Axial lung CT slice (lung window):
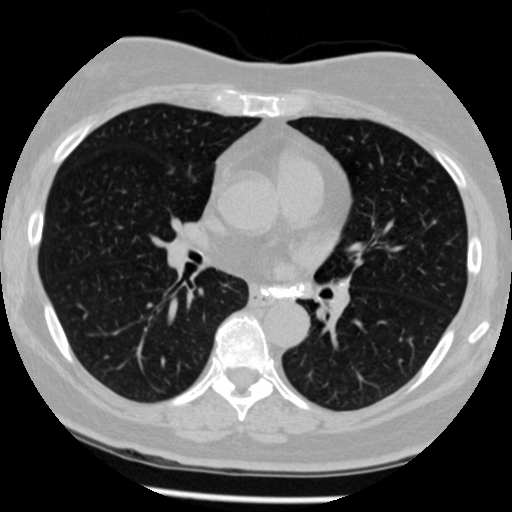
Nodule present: no